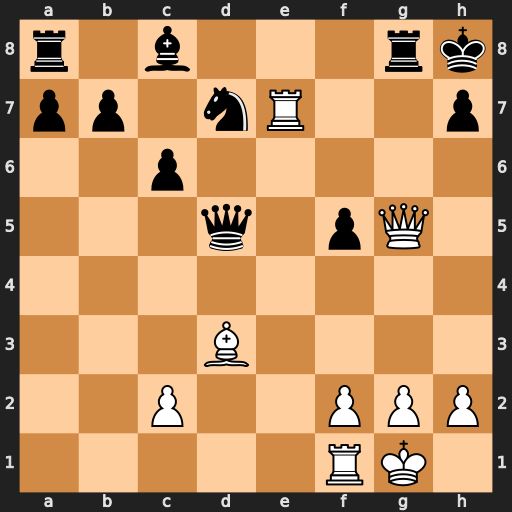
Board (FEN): r1b3rk/pp1nR2p/2p5/3q1pQ1/8/3B4/2P2PPP/5RK1
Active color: w
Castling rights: -
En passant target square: -
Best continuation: Rxh7+ Kxh7 Bxf5+ Qxf5 Qxf5+